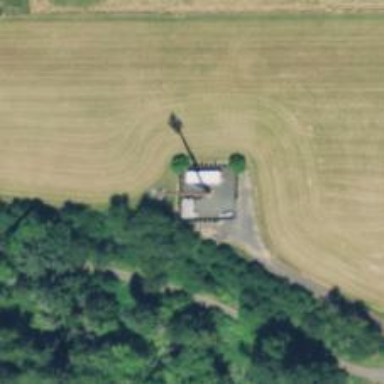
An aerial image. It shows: Communications tower.